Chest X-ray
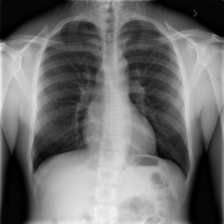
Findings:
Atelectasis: negative
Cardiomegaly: negative
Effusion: negative
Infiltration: positive
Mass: negative
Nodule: negative
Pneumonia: negative
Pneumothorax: negative
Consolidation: negative
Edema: negative
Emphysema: negative
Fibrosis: negative
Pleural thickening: negative
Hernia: negative